Question: I want to ask how can I display the current user that has logged-in in my homepage.
Here is my login view:
'''
<form action="login2" method="POST" id="log_form" name="log_form" style="margin-left: auto; margin-right: auto;">
<div class="modal-body">
<div class="container">
<div id="nav_log1">
Username: <input type="text" id="txt_user1" name="txt_user1" style="color: black;"/>
Password: <input type="password" id="txt_pass1" name="txt_pass1" style="color: black;"/>
</div>
</div> <!-- /container -->
<div class="modal-footer" style="padding: 20px; margin-top: 20px;">
<button type="submit" value="login" id="btn_login" class="btn btn-primary btn-sm" name="btn_login">Sign-In</button>
<button class="btn btn-warning btn-sm" data-dismiss="modal">Cancel</button>
</div>
</div>
</form>
'''
Here is my model:
'''
public function select_login($value2){
$login_user = $this->db->select('*')
->from('tblusers')
->where('Username', $value2['txt_user1'])
->where('Password', $value2['txt_pass1'])
->get()->row();
return $login_user;
}
'''
And here is the controller that corresponds to the action of my form in my view:
'''
public function login2(){
$data = array();
if(!empty($_POST['btn_login'])){
$session_login = $this->inventory_model->select_login($this->input->post());
if($session_login){
$this->session->set_userdata('login_session', array('Username' => $session_login->Username,
'Password' => $session_login->Password,
'UserType' => $session_login->UserType));
redirect('inventorysys_controller/homepage');
}
else{
$this->session->set_flashdata('msg','Invalid Username/Password!');
redirect('inventorysys_controller/loginpage2');
}
}
}
'''
As you can see there is a 'redirect('inventorysys_controller/homepage');' in my login2 controller. There are two views on that page since I am loading multiple views on my webpage. I will only post the header view since that's where I want to put the name of the user that has logged-in. Here is the view:
'''
<div class="container">
<div class="masthead">
<h3 class="text-muted">Inventory System</h3>&nbsp;
<ul class="nav navbar-default nav-justified">
<li><a href="<?php echo site_url('inventorysys_controller/homepage'); ?>">Home</a></li>
<li><a href="<?php echo site_url('inventorysys_controller/inventory'); ?>">Inventory</a></li>
<li><a href="<?php echo site_url('inventorysys_controller/userslist1'); ?>">Users List</a></li>
<li><a href="<?php echo site_url('inventorysys_controller/view_employees'); ?>">Employee</a></li>
<li class="dropdown"><a href="#" class="dropdown-toggle" id="dropdownMenu1" data-toggle="dropdown">Administration<span class="caret"></span></a>
<ul class="dropdown-menu" role="menu" aria-labelledby="dropdownMenu1">
<li role="presentation"><a role="menutitem" tab-index="-1" href="<?php echo site_url('inventorysys_controller/maintenance'); ?>">Inventory Maintenance</a></li>
</ul>
</li>
<li><a href="<?php echo site_url('inventorysys_controller/about') ?>">About</a></li>
<li><a name="btn_logsouts" id="btn_logsouts" href="<?php echo site_url('inventorysys_controller/logsouts') ?>"><span class='glyphicon glyphicon-off'></span>&nbsp;Logout</a></li>
</ul>
</div>
'''
Here is a print screen of my homepage view for you to get my question:

So that's it, I just want to select the username that has logged-in and show it on my homepage. I know I will create another query like 'SELECT * FROM 'tblusers' where 'user' = --blank--'. I just don't know how to deal with that yet. Please help me guys! Thank you in advance for your help! :)
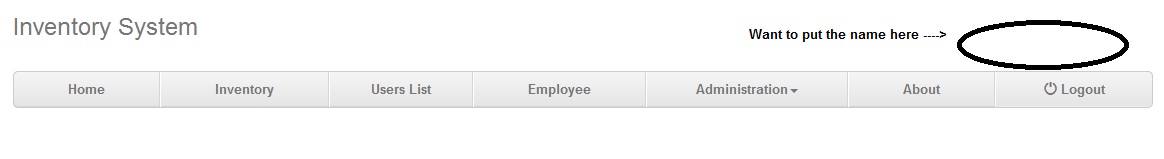
Answer: As i see you are assigning your username in sessions ,you can access it wherever in your code like this.
'''
echo $this->session->userdata('Username');
'''
Let me know if you have any doubts.
Regards,
Zeeshan.